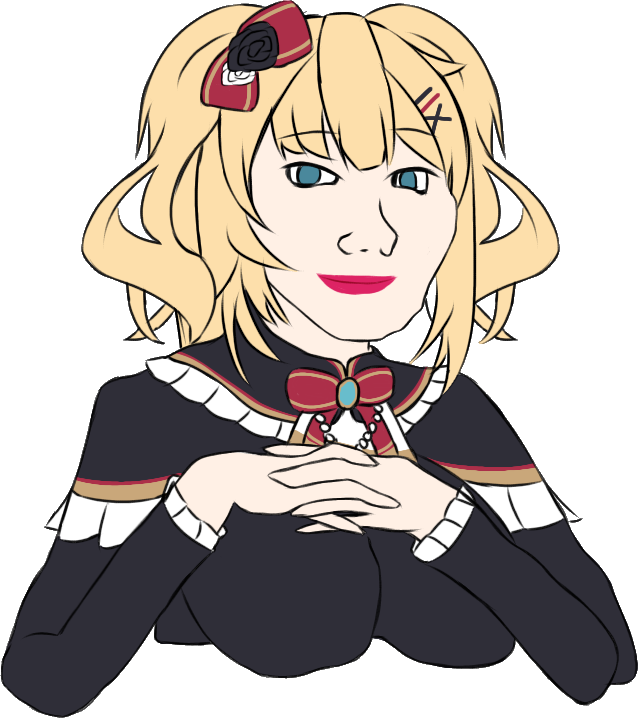
Label: 5_Abusive_Wife